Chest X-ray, PA view. Patient: 66 years old, sex F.
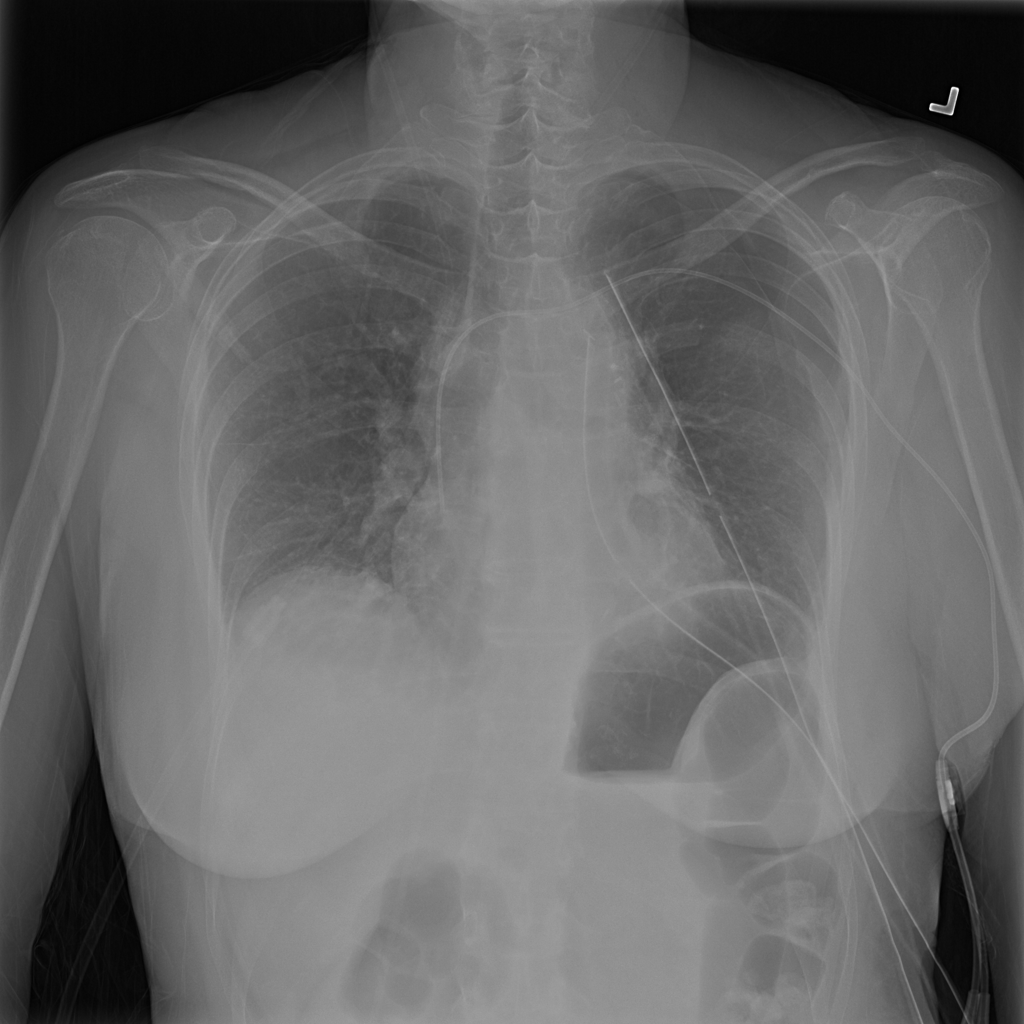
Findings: Pneumothorax